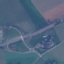
Land use / land cover: Highway